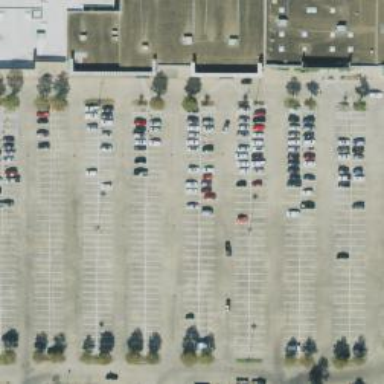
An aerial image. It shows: Parking space is available.